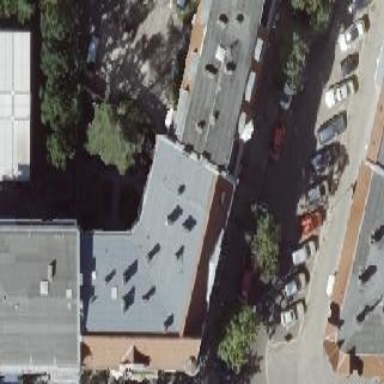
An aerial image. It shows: Apartment building with hipped roof.